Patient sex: M
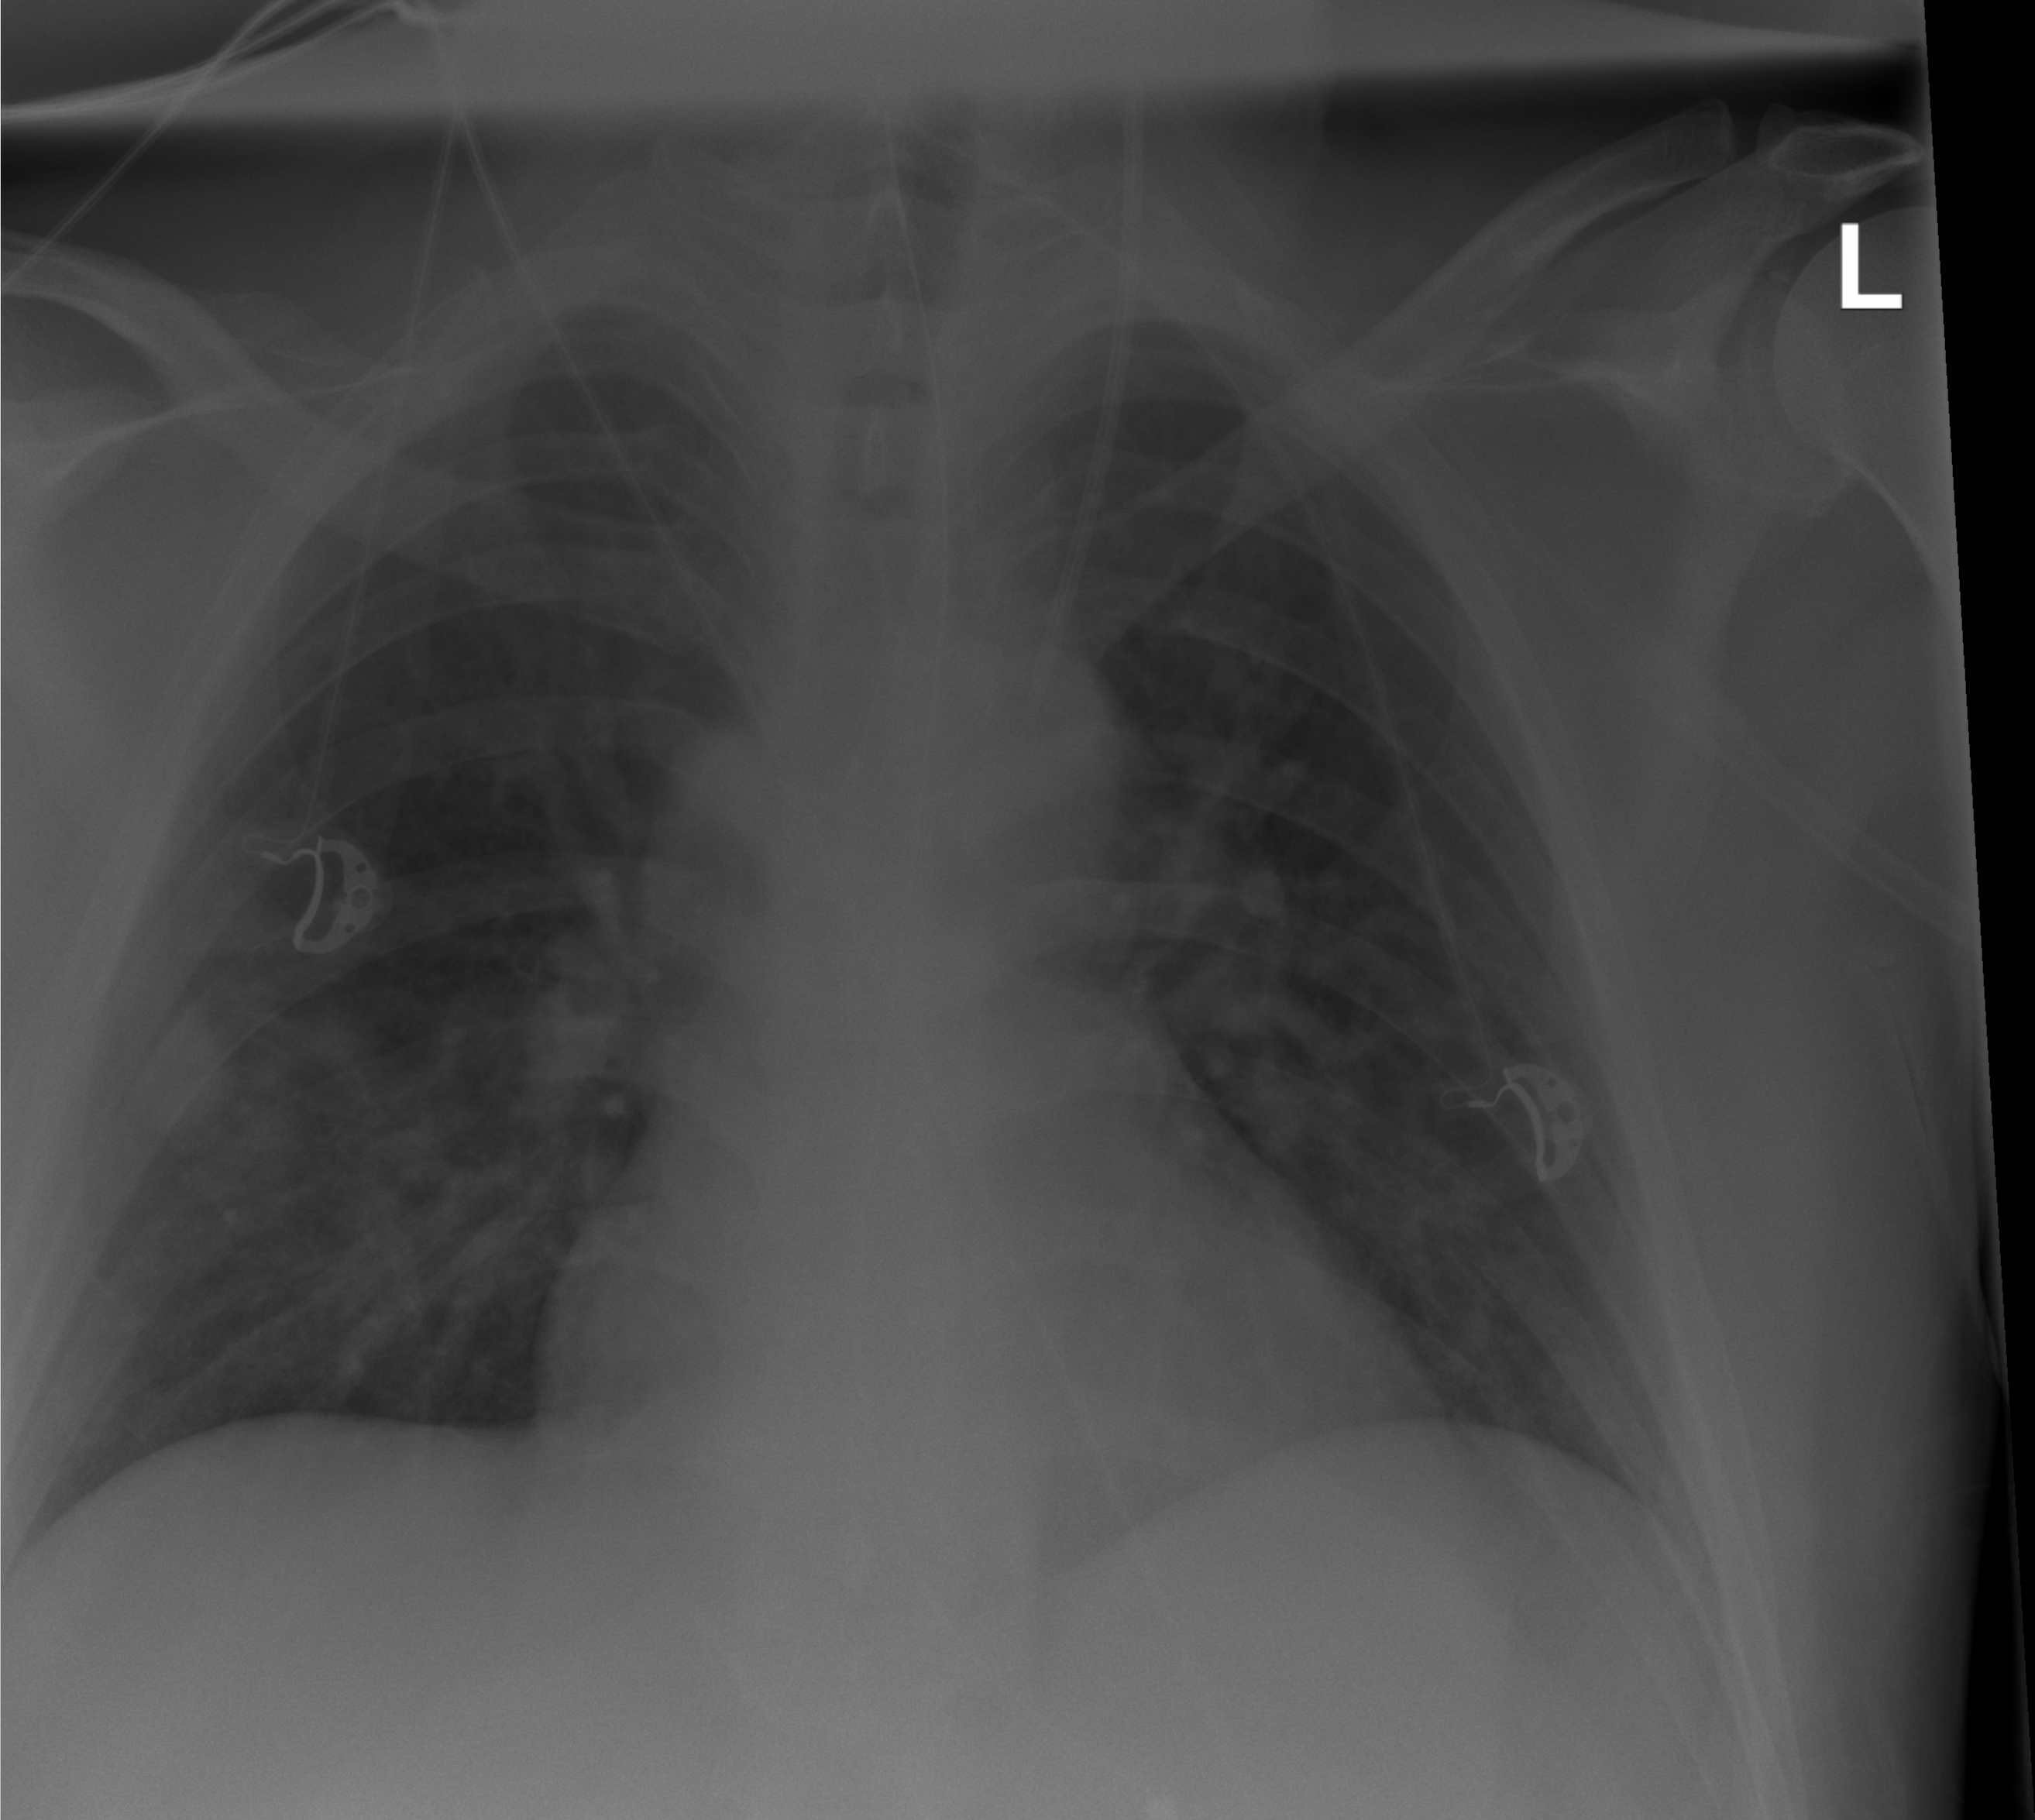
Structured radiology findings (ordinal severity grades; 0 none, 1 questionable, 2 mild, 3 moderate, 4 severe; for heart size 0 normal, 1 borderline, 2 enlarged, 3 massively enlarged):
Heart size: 0
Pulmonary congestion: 0
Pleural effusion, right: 0
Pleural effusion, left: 0
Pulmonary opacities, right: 0
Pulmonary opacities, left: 0
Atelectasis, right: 1
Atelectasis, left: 0